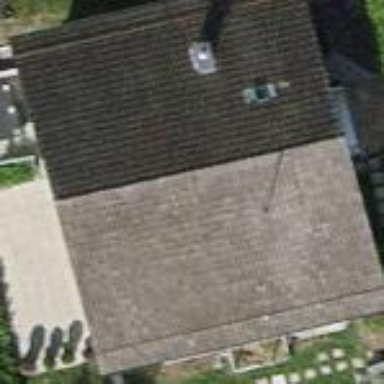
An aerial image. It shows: Detached building with gabled roof.